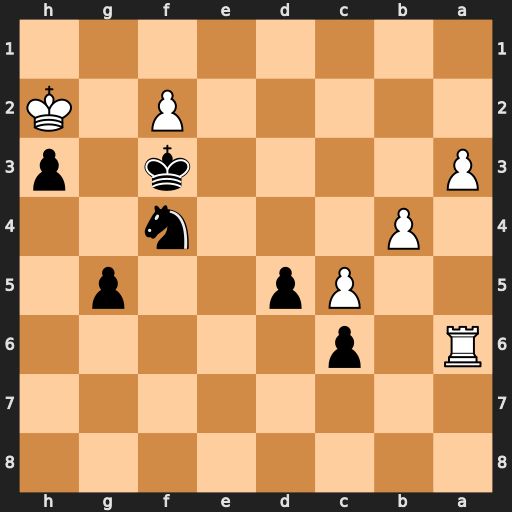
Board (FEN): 8/8/R1p5/2Pp2p1/1P3n2/P4k1p/5P1K/8
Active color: b
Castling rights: -
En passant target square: -
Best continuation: g4 Ra8 d4 b5 d3